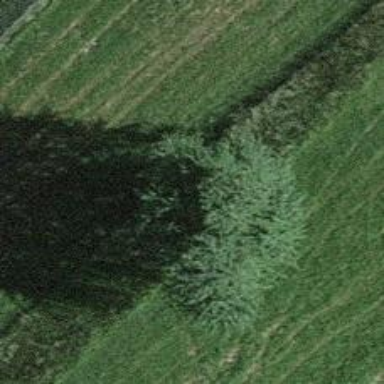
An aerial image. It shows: Single tag "natural: tree."